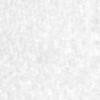
Label: no_change